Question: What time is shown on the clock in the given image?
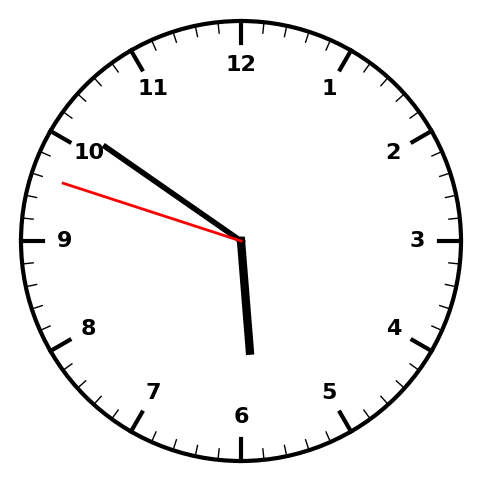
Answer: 05:50:48